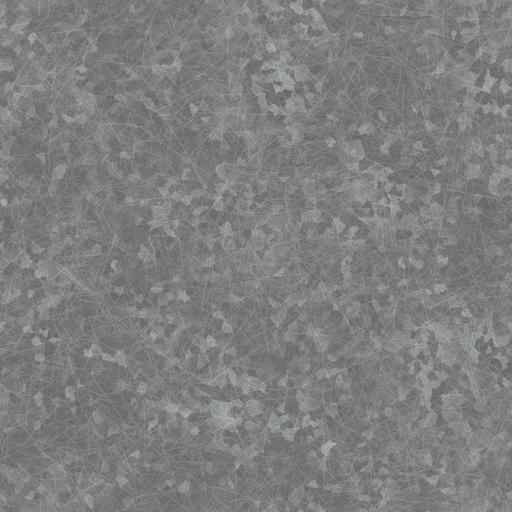
Tags: metal scratched steel